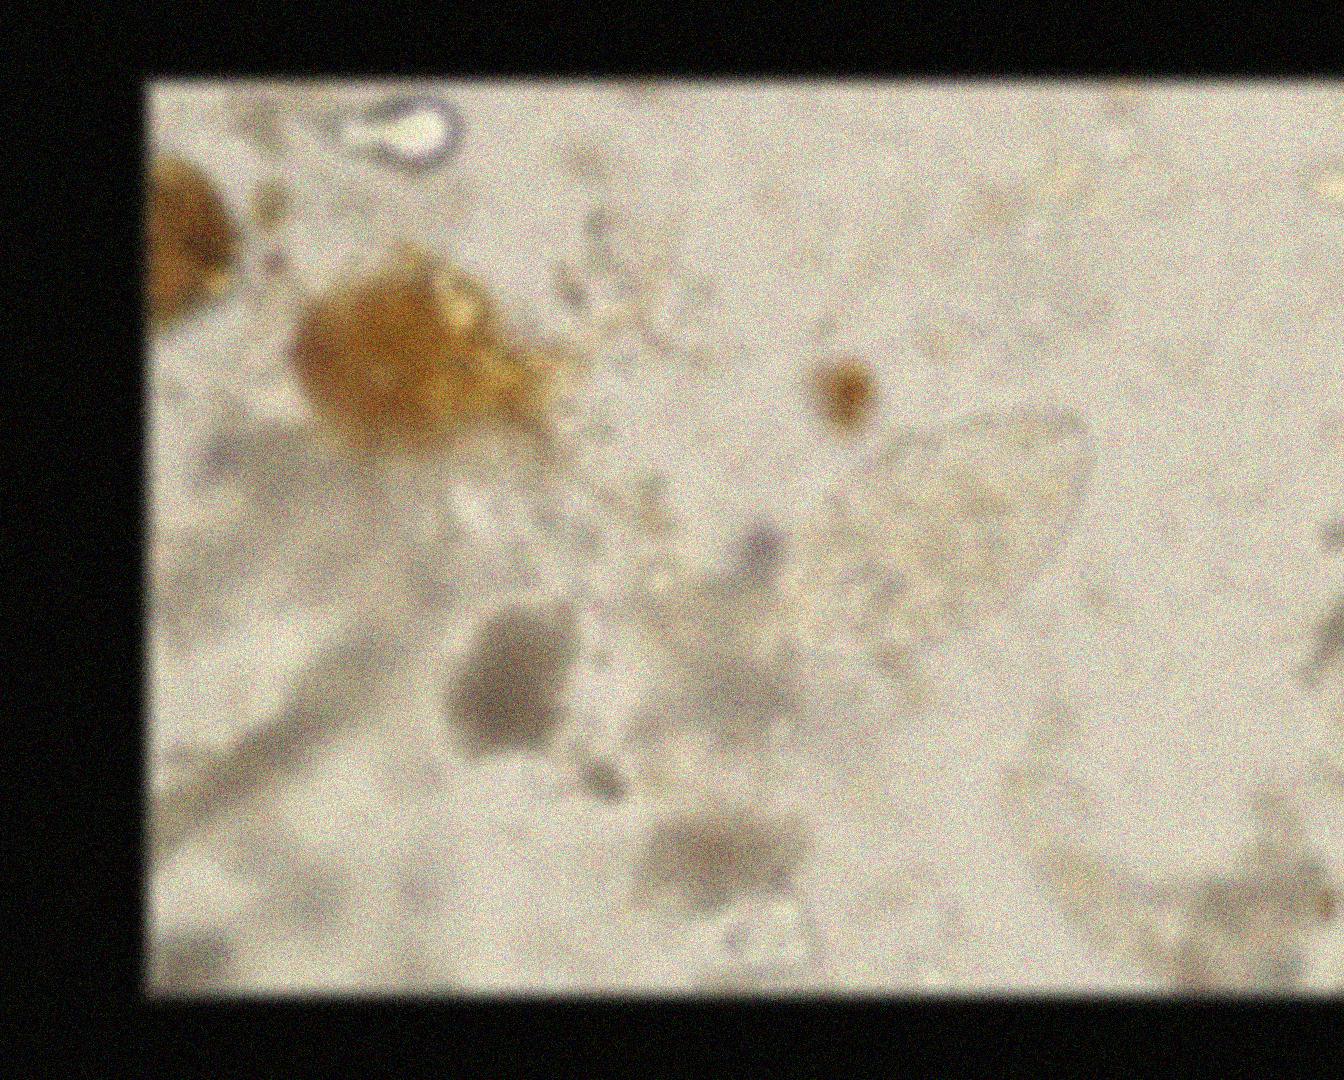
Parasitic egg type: Fasciolopsis buski